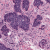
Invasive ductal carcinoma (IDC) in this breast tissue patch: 1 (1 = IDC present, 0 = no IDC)